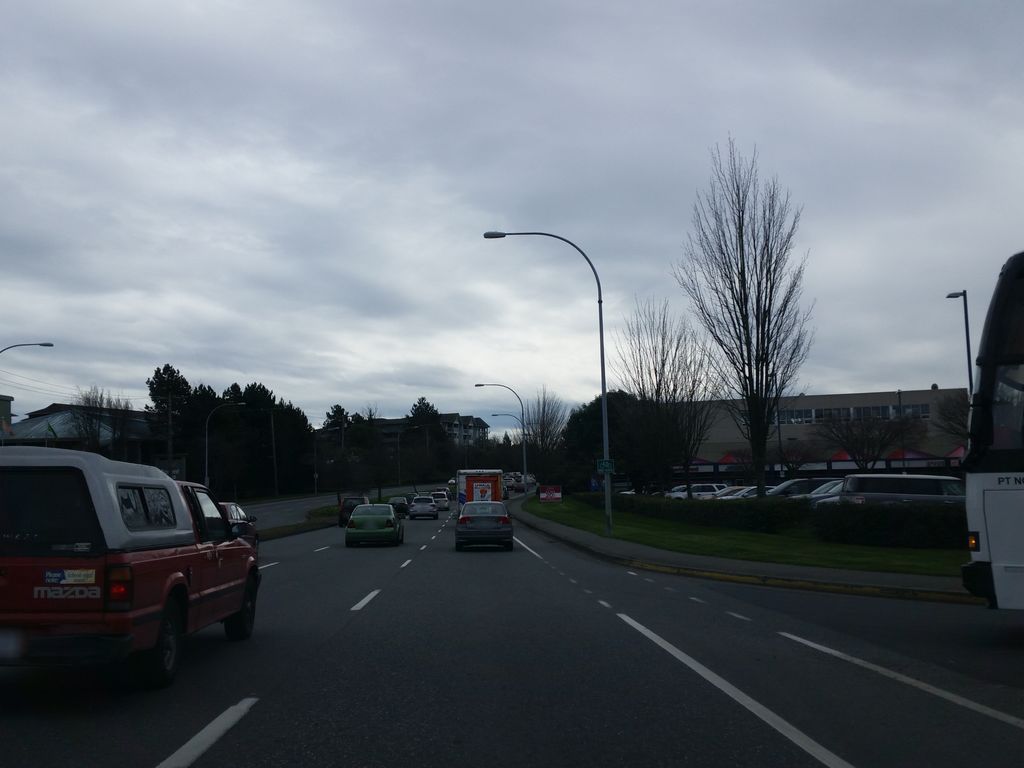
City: victoria